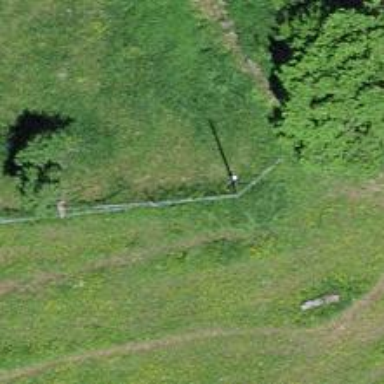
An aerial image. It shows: Power pole.